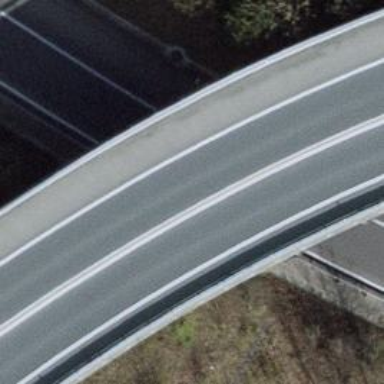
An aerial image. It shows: Bridge on motorway link.